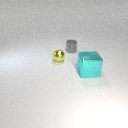
small gray metal cylinder behind large cyan metal cube